【题型】填空题　【知识点】解析几何　【难度】easy
过双曲线 $\frac{x^2}{9} - \frac{y^2}{16} = 1$ 的左焦点 $F$ 作圆 $x^2 + y^2 = 9$ 的切线，切点为 $M$。延长切线交双曲线的右支于点 $P$，$O$ 为坐标原点，点 $T$ 为线段 $FP$ 的中点，则 $|OT| = \underline{\quad\quad}$。
【解答】
【答案】5

【详解】如图，

取双曲线右焦点 $F'$，连接 $PF'$，由题知，$a=3$，$b=4$，所以 $c=5$，

因为 $O$ 为 $FF'$，$T$ 为 $PF$ 的中点，所以 $TO$ 为 $\triangle PFF'$ 的中位线，

可得 $|OT| = \frac{1}{2}|PF'|$。又 $|FT| = \frac{1}{2}|PF|$，$|MT| = |FT| - |FM| = \frac{1}{2}|PF| - |FM|$，

所以 $|OT| - |MT| = \frac{1}{2}(|PF'| - |PF|) + |FM| = |FM| - 3$，

又 $a = 3$，$|FM| = \sqrt{|OF|^2 - 3^2} = 4$，所以 $|OT| - |MT| = 1$，又 $|OT|^2 = |MT|^2 + |OM|^2$，

所以 $|OT|^2 = (|OT| - 1)^2 + 9$，解得 $|OT| = 5$。

故答案为：5。
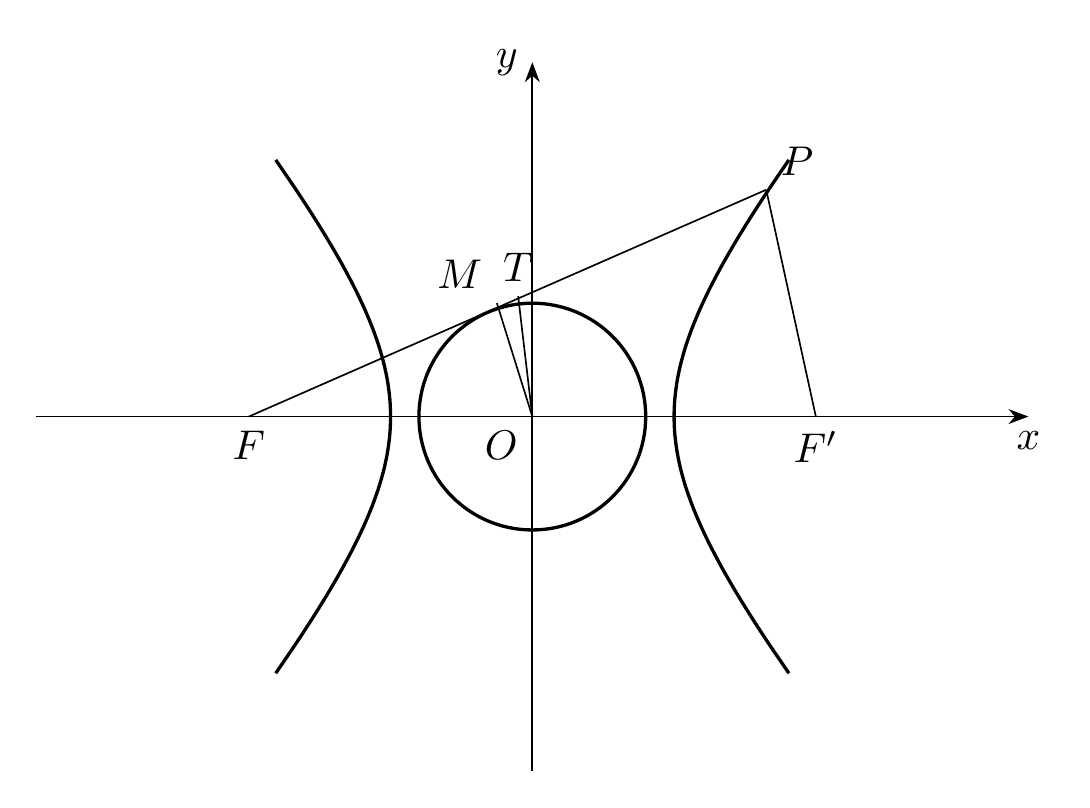